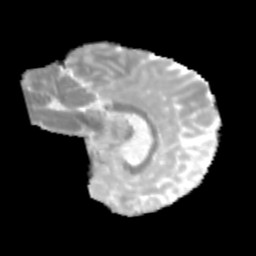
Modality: MD
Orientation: sagittal
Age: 13
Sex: male
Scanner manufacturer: siemens
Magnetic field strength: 3 T
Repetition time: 3.8 s
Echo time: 0.07 s